Interaction volume radius: 5 \u00c5
Interaction volume height: 15 \u00c5
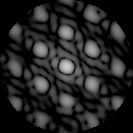
Disorder parameter: 0.2533